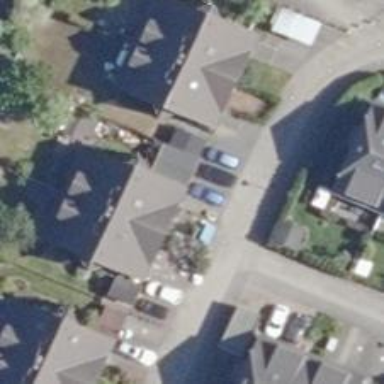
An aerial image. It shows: Living street.